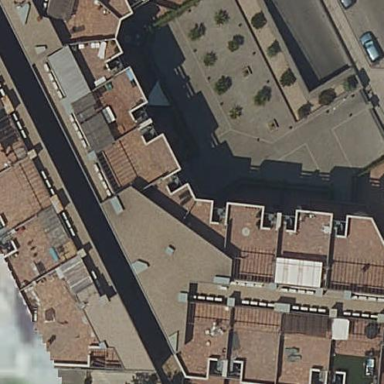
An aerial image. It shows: Industrial building.